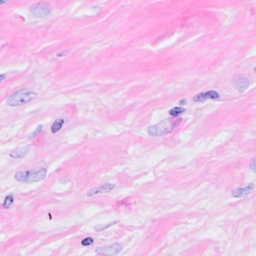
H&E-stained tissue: Breast